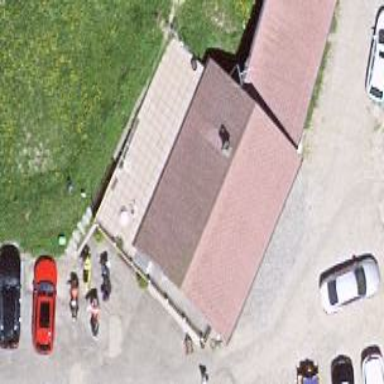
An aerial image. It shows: Gabled building with roof tiles. The roof is oriented along with rosy brown color.